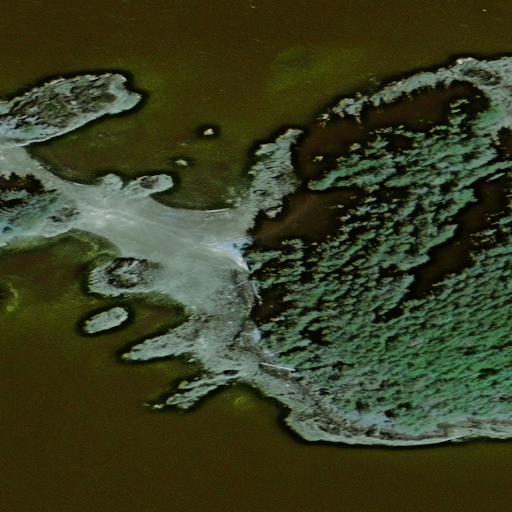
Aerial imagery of cape in Alaska named Point Macartney containing only unknown